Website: lowes
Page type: billing-address
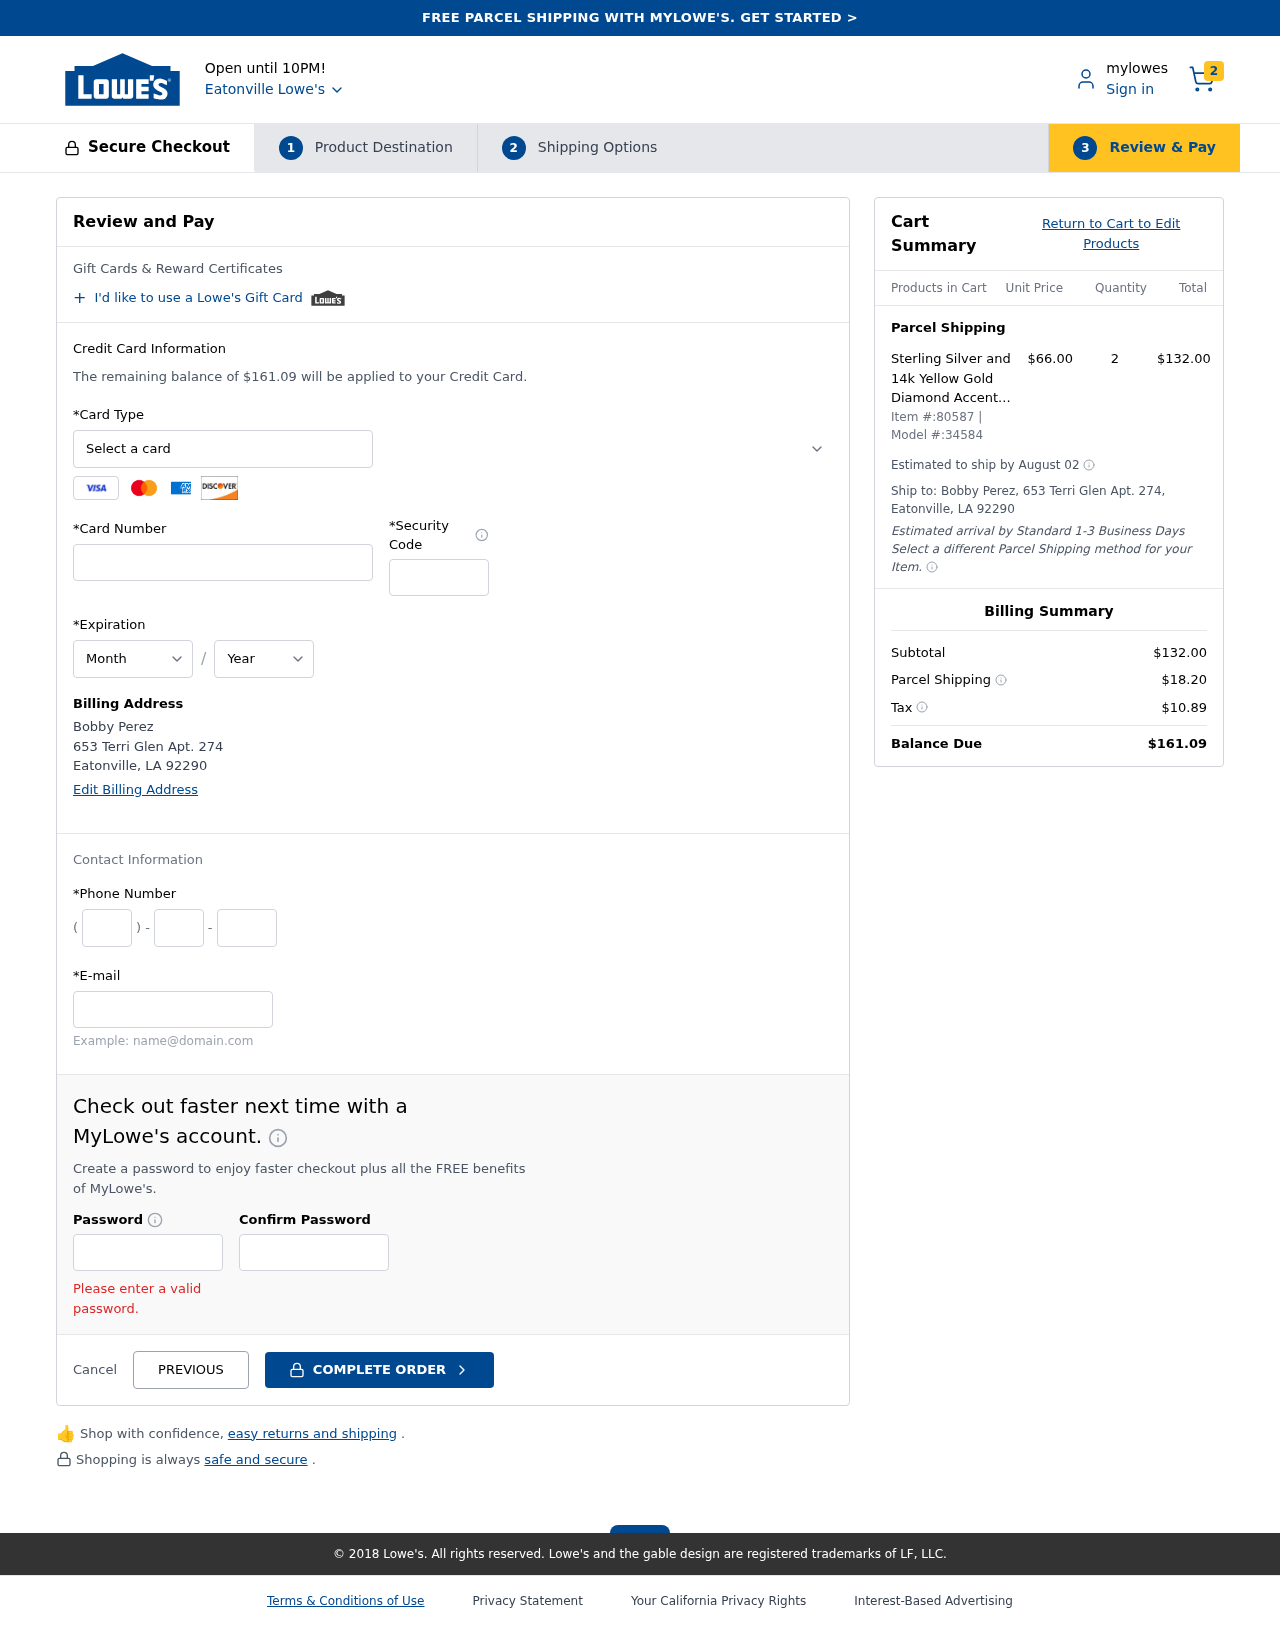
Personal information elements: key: PII_CARD_CVV
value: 851
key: PII_CARD_EXPIRY_MONTH
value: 10
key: PII_CARD_EXPIRY_YEAR
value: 28
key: PII_CARD_NUMBER
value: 6528 5083 4459 1021
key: PII_CARD_TYPE
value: Discover
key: PII_CITY
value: Eatonville
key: PII_CITY_STATE_ZIP
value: Eatonville, LA 92290
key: PII_EMAIL
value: bperez@gmail.com
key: PII_FULLNAME
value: Bobby Perez
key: PII_PHONE_AREA
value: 297
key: PII_PHONE_PREFIX
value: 310
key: PII_PHONE_SUFFIX
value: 7227
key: PII_STREET
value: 653 Terri Glen Apt. 274
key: PII_FULLNAME2
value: Bobby Perez
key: PII_STATE_ABBR
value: LA
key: PII_POSTCODE
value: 92290
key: PII_POSTCODE_FULL
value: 92290
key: PII_CITY_STATE
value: Eatonville, LA
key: PII_POSTCODE_NUMERIC
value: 92290
Product elements: key: PRODUCT1_NAME
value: Sterling Silver and 14k Yellow Gold Diamond Accent Freshwater Cultured Pearl Stud Earrings (7mm)
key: PRODUCT1_PRICE
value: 66
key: PRODUCT1_QUANTITY
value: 2
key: PRODUCT_ITEM_NUMBER
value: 80587
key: PRODUCT_MODEL_NUMBER
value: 34584
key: PRODUCT1_LINE_TOTAL
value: $132.00
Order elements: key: ORDER_NUM_ITEMS
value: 2
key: ORDER_TOTAL
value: $161.09
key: ORDER_SHIPPING_DATE
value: August 02
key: ORDER_SUBTOTAL
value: $132.00
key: ORDER_SHIPPING_COST
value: $18.20
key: ORDER_TAX
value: $10.89